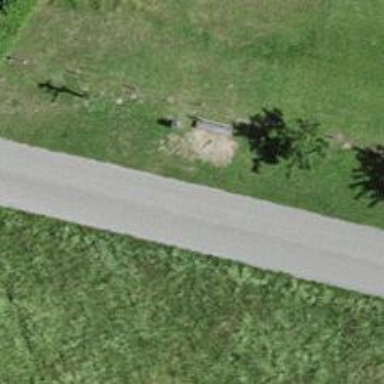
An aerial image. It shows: Bench for seating.